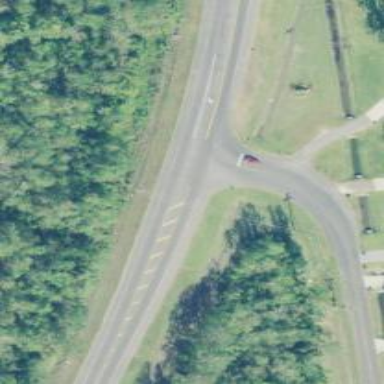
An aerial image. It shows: Unclassified road.